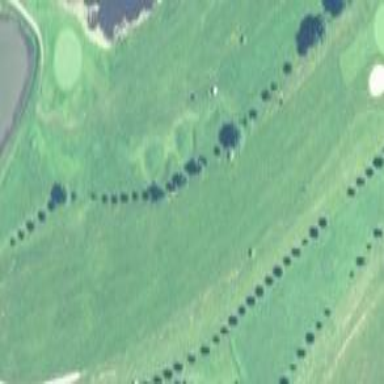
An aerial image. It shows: Grassy area that is fairway on golf course.